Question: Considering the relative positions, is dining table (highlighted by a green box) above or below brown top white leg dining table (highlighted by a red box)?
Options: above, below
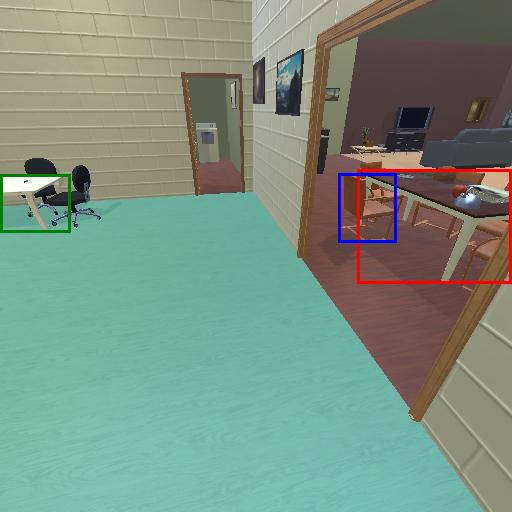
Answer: above